Interaction volume radius: 5 \u00c5
Interaction volume height: 15 \u00c5
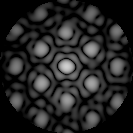
Disorder parameter: 0.3089